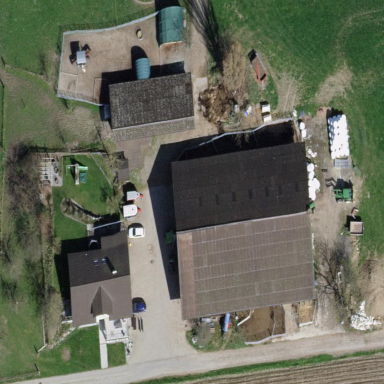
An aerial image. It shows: Farmyard in rural farm setting.